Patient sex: M
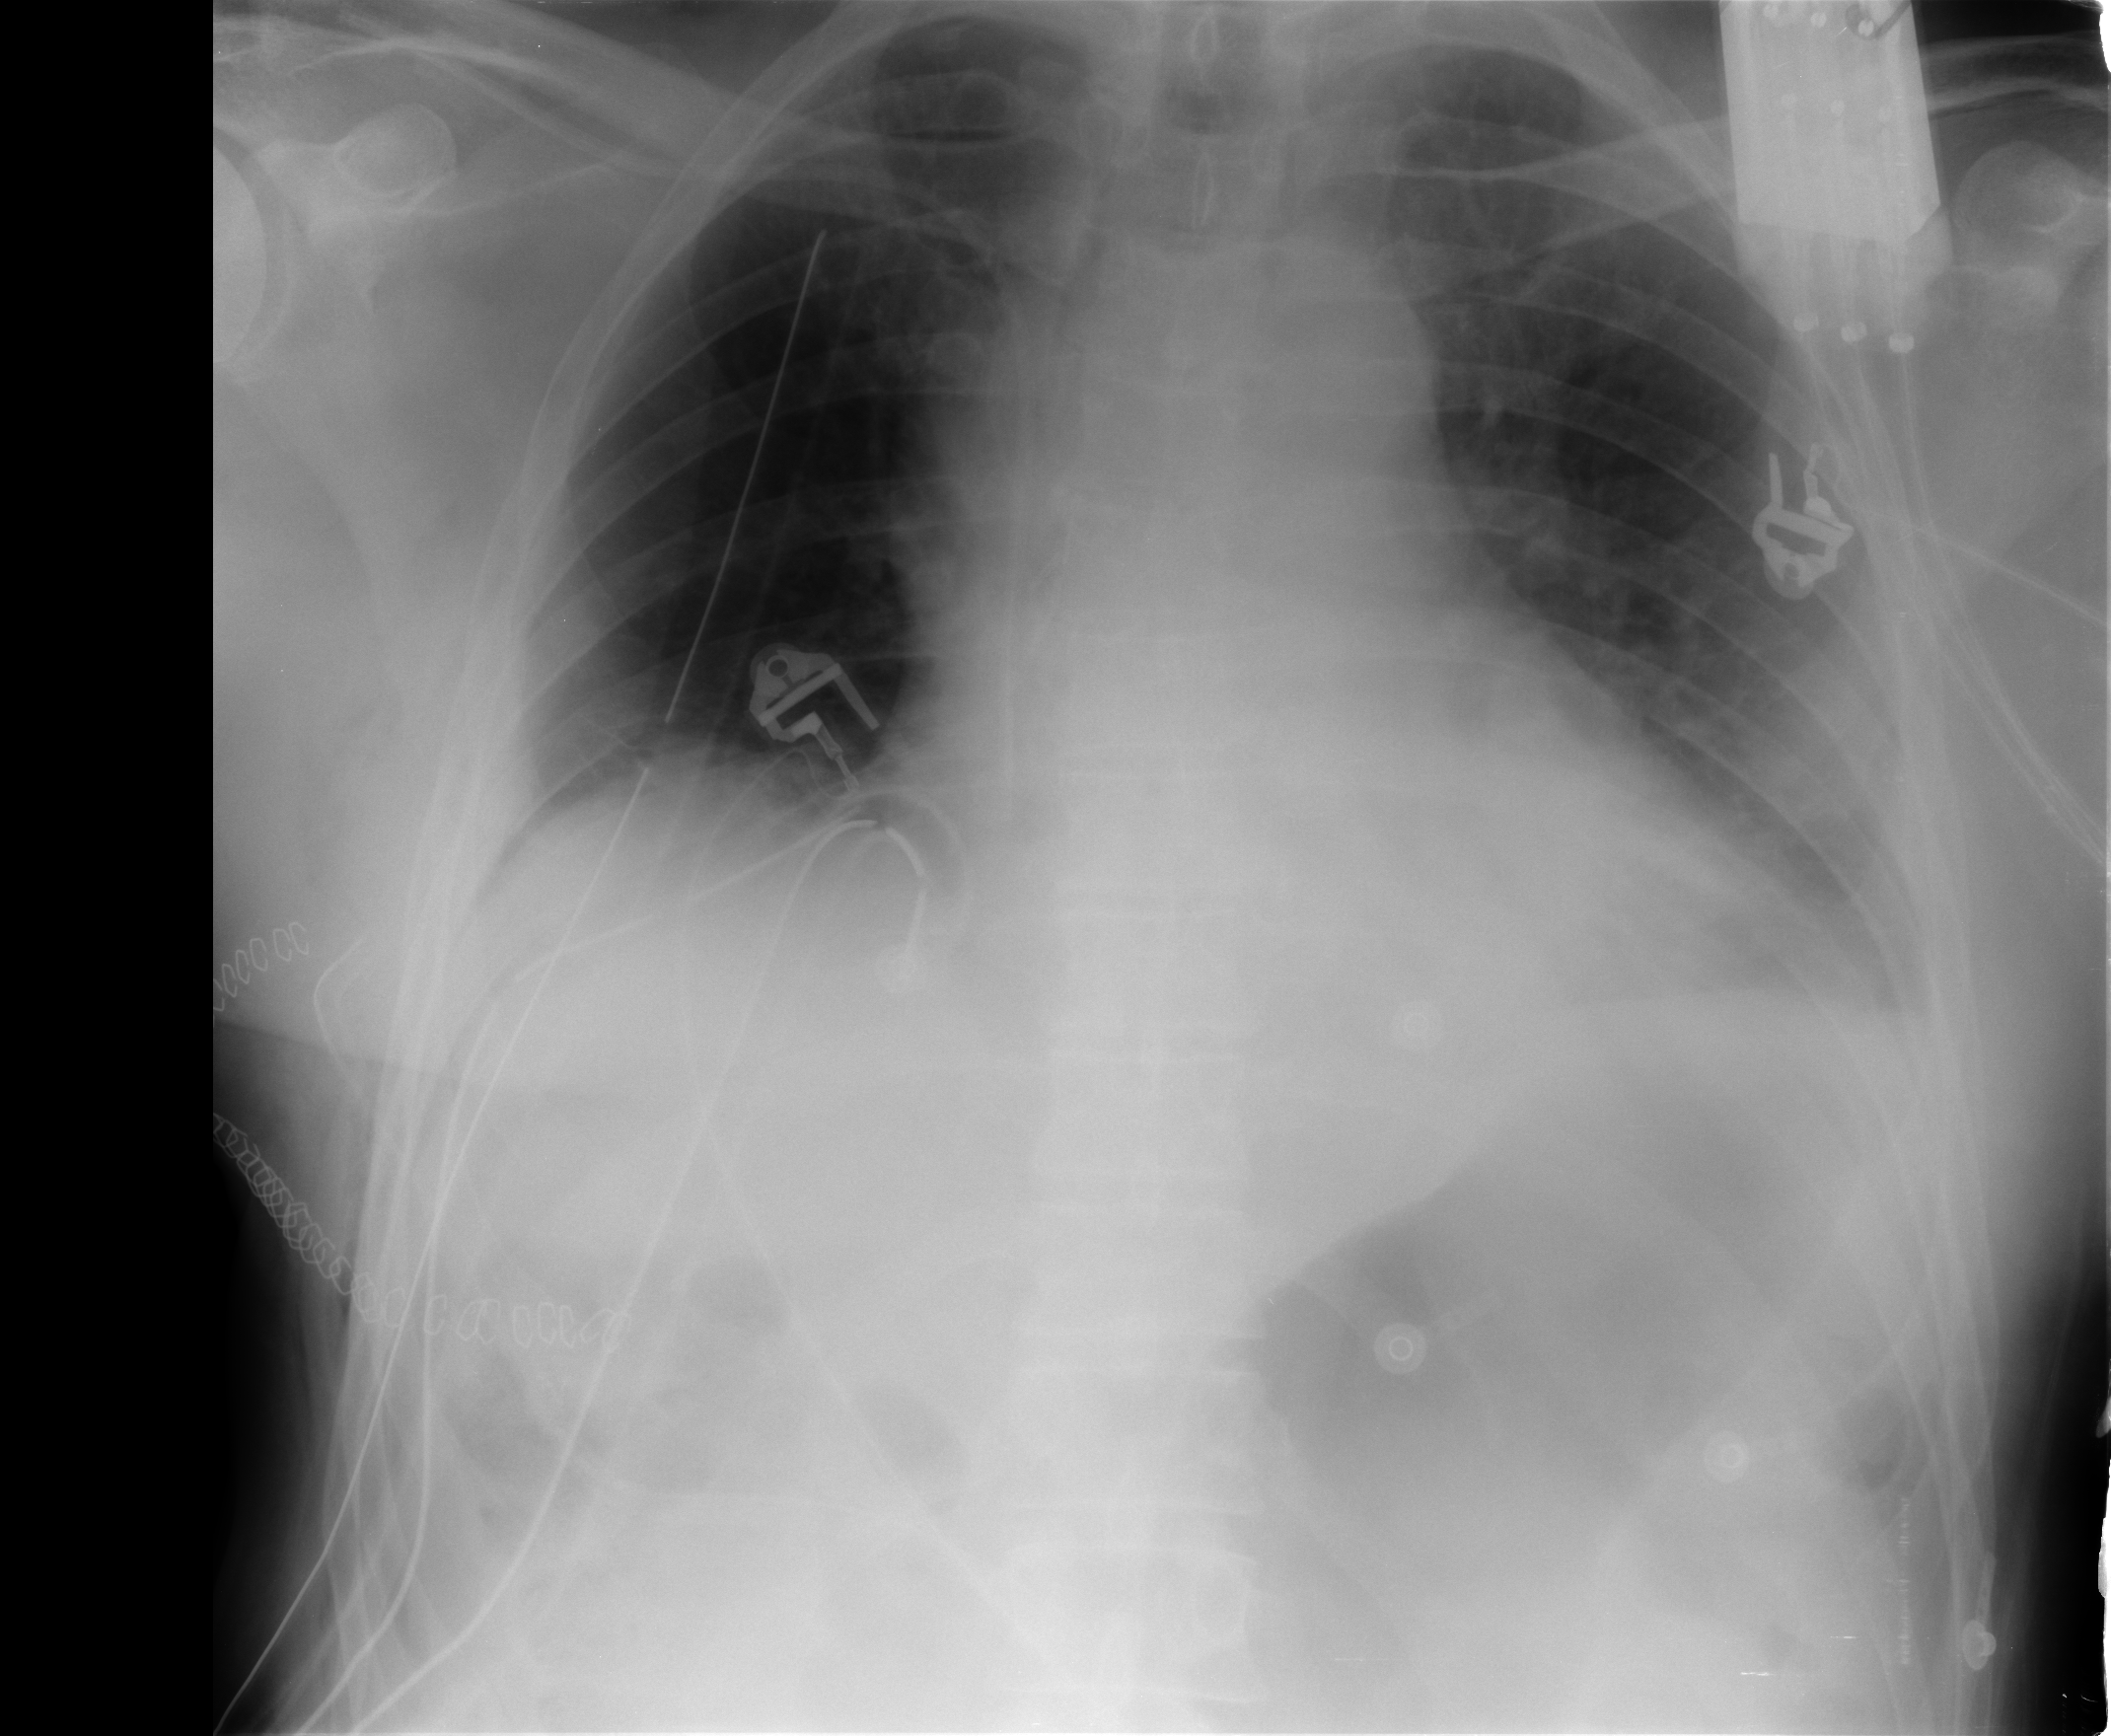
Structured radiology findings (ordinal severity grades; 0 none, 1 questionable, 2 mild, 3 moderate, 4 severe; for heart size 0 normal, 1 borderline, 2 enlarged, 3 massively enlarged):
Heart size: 2
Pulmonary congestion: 0
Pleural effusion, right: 1
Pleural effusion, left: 2
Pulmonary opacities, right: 0
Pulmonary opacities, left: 2
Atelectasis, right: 2
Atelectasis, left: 2